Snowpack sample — Snodgrass Mountain, Crested Butte, Colorado (2/4/25, 12:06 PM MST)
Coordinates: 38.923, -106.968
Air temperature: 35 °F
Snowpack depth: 80 cm
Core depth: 50 cm
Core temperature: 30.2 °F
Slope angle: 14°, slope face: 78°
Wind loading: low
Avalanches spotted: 0
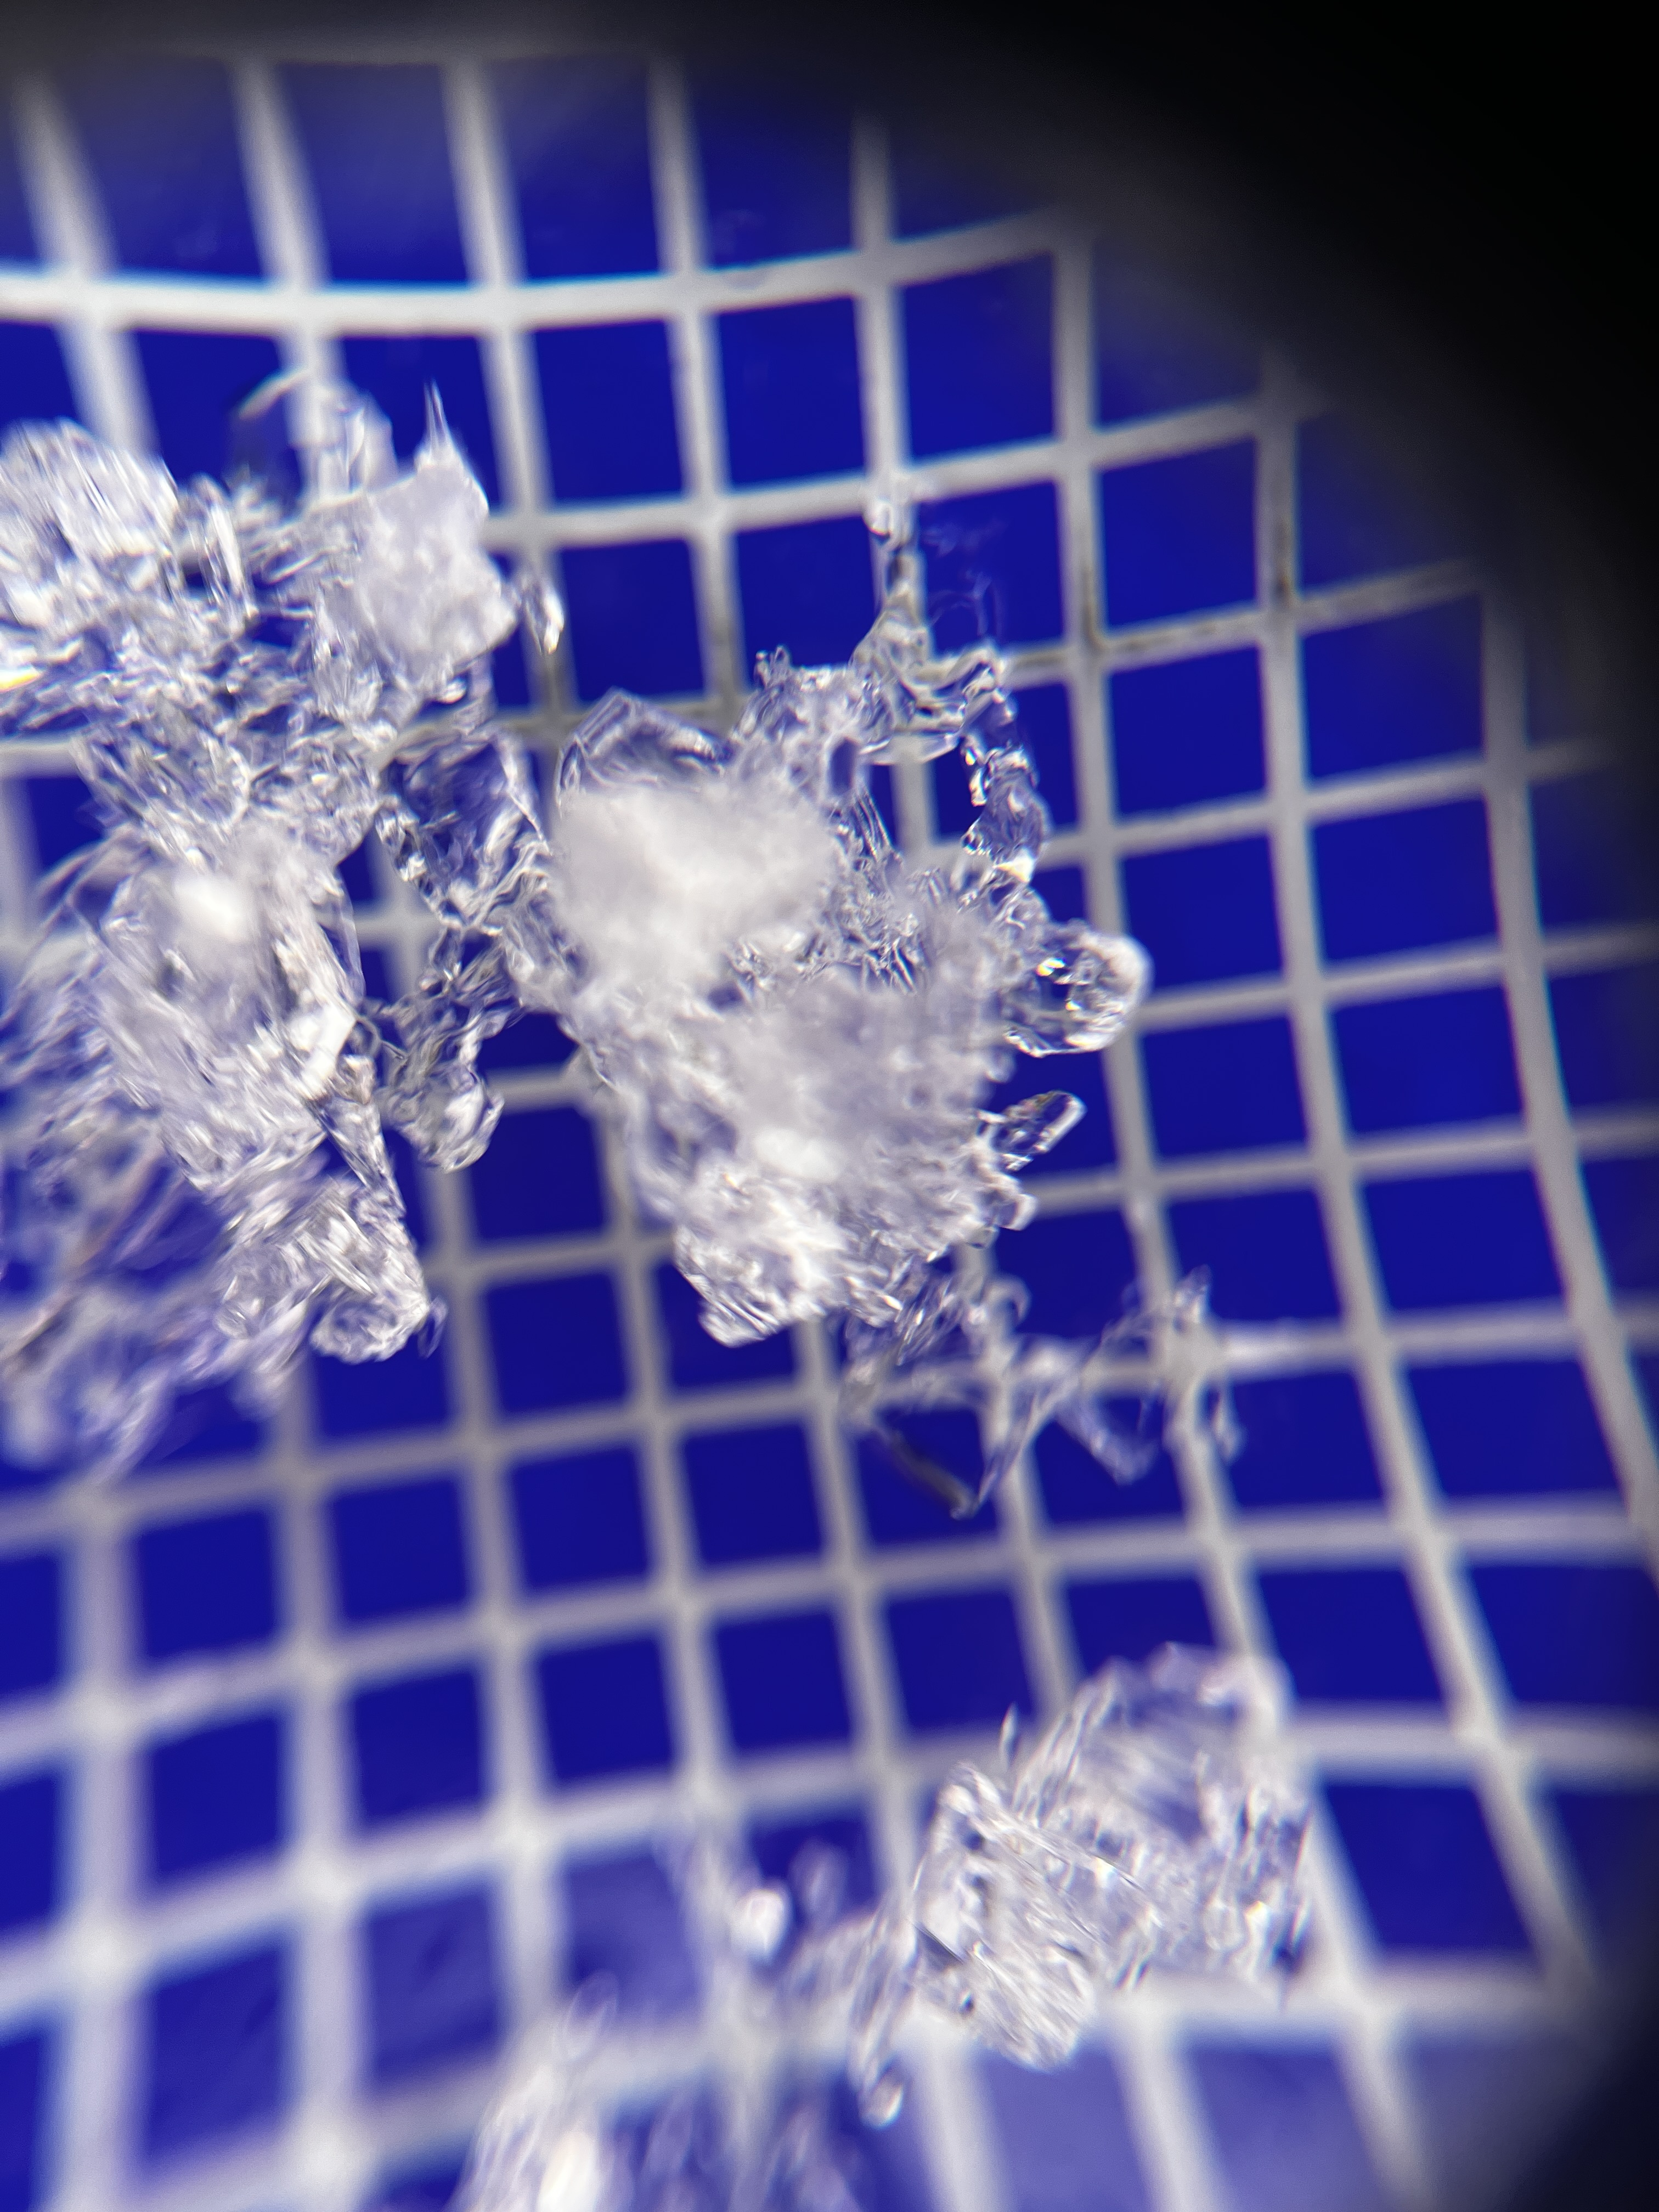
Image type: magnified_profile
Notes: No avalanches nearby, unusually warm weather for the last month reported by residents, Collected 25 yards from treeline